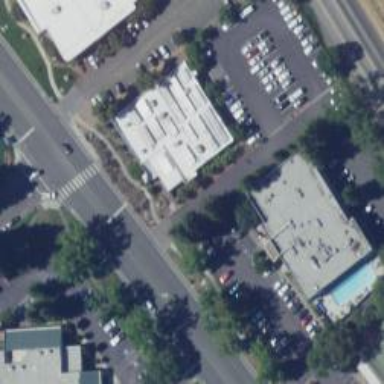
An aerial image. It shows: Commercial building.